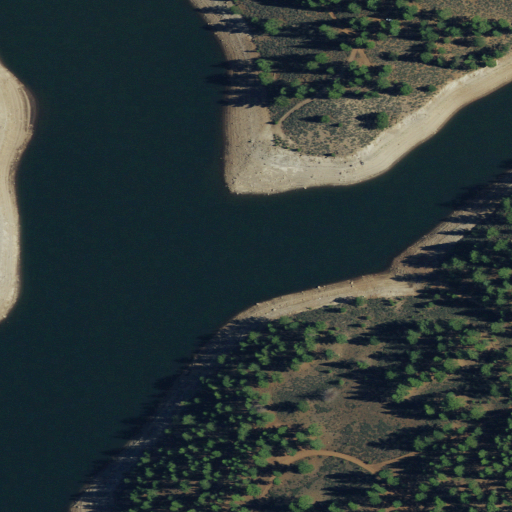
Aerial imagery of valley in California named Hoke Valley containing herbaceous wetlands, evergreen forest, open water, shrub, grassland, and open development